Interaction volume radius: 5 \u00c5
Interaction volume height: 20 \u00c5
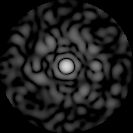
Disorder parameter: 0.8496